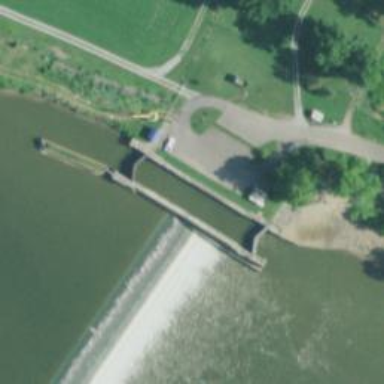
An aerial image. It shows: Lock gate along waterway.